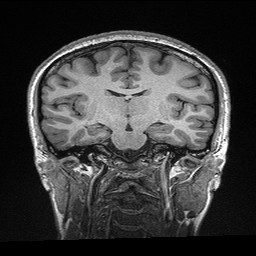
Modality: T1w
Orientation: sagittal
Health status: healthy
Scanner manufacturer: siemens
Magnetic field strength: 3 T
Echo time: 0.00298 s